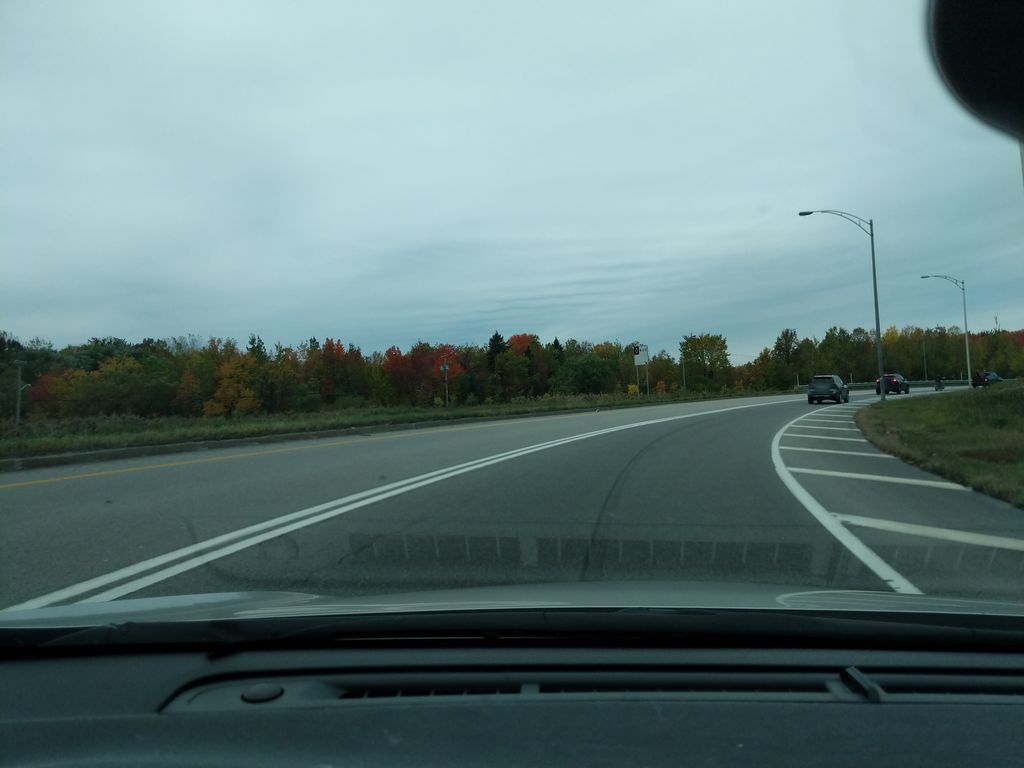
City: quebec_city